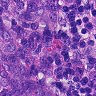
Metastatic tissue present: yes